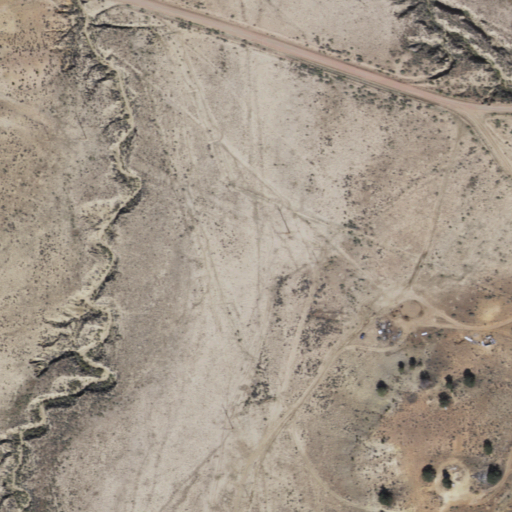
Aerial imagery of valley in Arizona named Ute Valley containing shrub, grassland, and open development